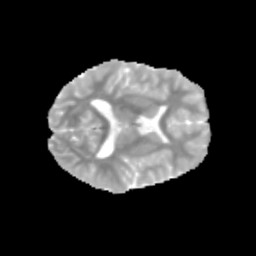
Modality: MD
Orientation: axial
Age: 9
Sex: male
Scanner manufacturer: siemens
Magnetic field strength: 3 T
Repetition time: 3.8 s
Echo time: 0.07 s